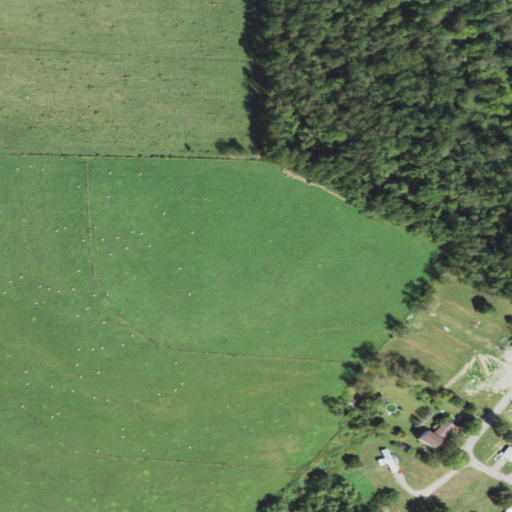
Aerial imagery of mountain in Pennsylvania named Locks Hill containing pasture, cultivated crops, deciduous forest, mixed forest, open development, low intensity development, grassland, and medium intensity development